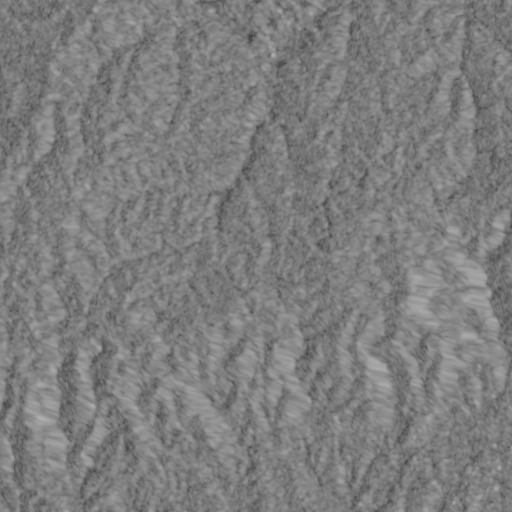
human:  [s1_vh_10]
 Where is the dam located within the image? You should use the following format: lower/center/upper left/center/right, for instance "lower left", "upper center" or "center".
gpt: The dam is located in the upper center of the image.
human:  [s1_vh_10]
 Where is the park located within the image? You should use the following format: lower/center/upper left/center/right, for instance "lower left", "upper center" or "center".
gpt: The park is located in the upper of the image.
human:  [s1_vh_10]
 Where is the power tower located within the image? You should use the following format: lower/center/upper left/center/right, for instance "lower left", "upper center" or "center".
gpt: The power tower is located in the lower of the image.
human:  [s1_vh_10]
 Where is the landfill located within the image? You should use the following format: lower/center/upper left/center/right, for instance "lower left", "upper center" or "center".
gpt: There is no landfill in the image.

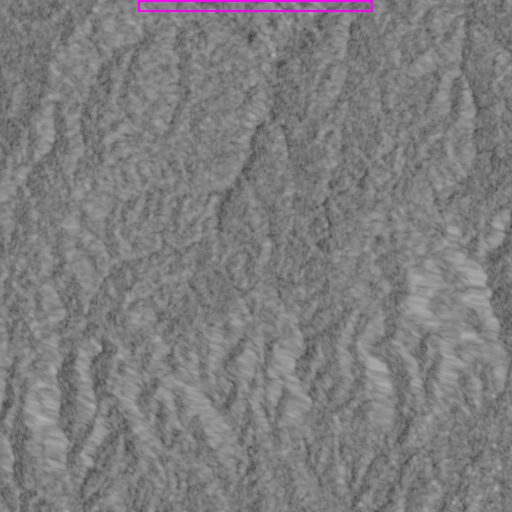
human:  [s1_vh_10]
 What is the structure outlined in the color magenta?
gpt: The structure outlined in magenta is a park.
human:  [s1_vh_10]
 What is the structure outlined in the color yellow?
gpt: There is no yellow outline.